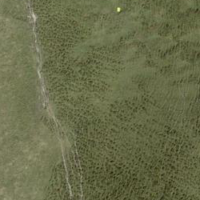
EUNIS habitat code: 26
Species observed at this site:
Geum montanum